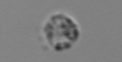
Label: Amoeba